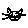
Label: cat